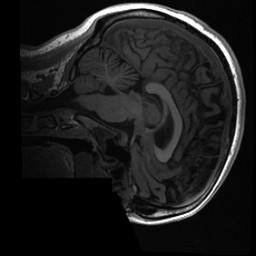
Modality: T1w
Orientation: sagittal
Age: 30
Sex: female